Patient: sex M, age 30
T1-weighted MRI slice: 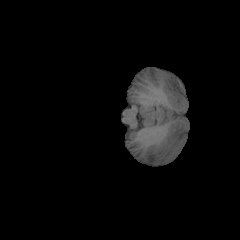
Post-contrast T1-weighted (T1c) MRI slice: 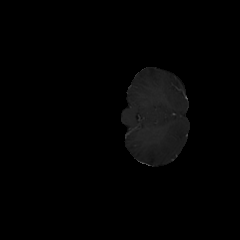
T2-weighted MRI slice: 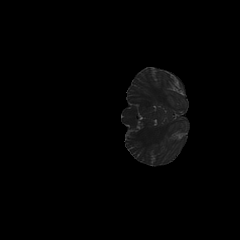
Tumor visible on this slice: no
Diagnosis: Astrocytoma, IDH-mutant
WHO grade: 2